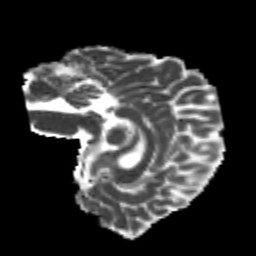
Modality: MD
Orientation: sagittal
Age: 25
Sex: female
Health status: healthy
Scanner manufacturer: philips
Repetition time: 7.386 s
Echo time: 0.08599 s